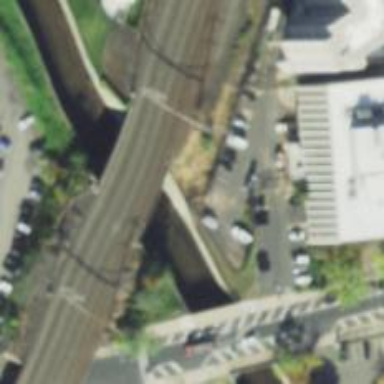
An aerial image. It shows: Bridge with electrified railway tracks featuring contact line.